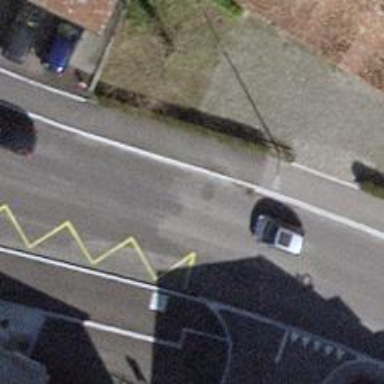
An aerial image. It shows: Public transport stop position.